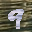
Label: 9